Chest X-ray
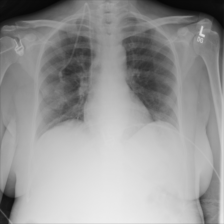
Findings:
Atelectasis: negative
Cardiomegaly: negative
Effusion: negative
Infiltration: negative
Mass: negative
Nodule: negative
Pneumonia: negative
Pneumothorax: negative
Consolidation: negative
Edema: negative
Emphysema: negative
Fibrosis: negative
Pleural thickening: negative
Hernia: negative